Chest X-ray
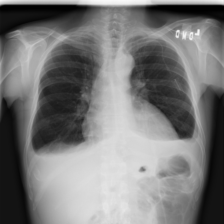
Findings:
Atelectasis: negative
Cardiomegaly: positive
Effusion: positive
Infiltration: negative
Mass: negative
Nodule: negative
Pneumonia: negative
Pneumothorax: negative
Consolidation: negative
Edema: negative
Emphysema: negative
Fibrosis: negative
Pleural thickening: negative
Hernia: negative